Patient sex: M
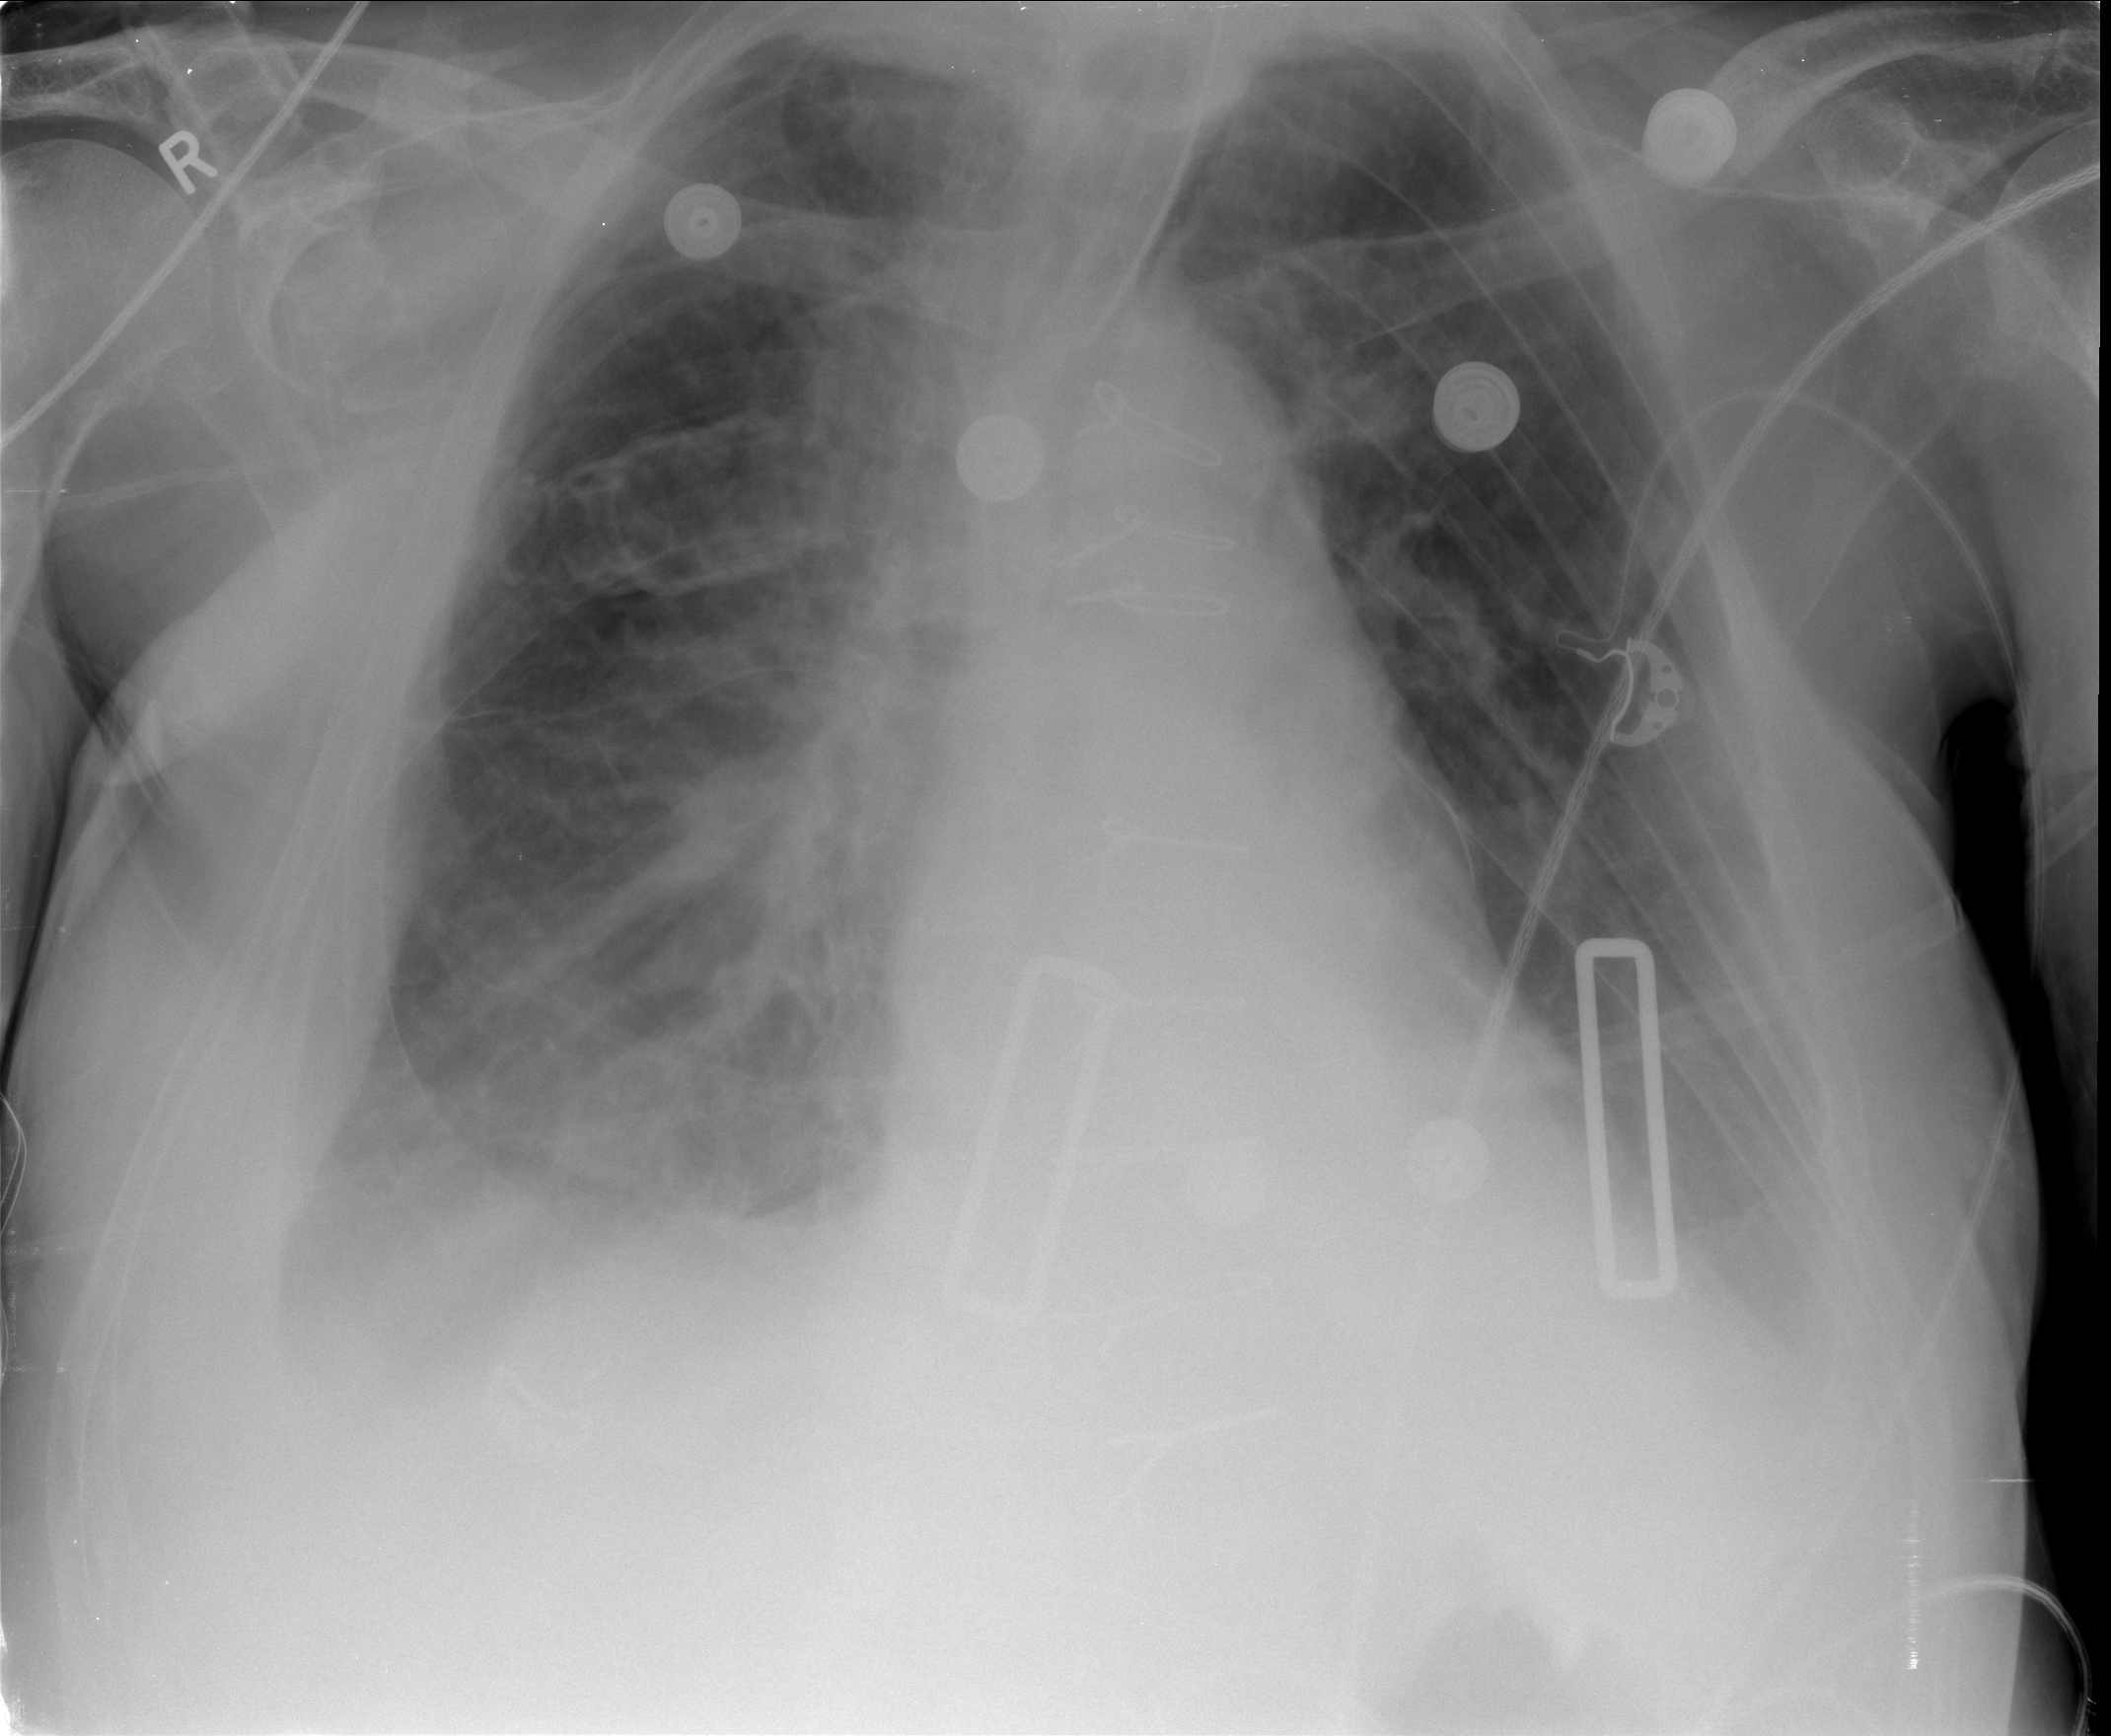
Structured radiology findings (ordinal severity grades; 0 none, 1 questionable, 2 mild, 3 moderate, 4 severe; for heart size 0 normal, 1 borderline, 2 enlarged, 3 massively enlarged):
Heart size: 2
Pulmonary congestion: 3
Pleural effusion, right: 2
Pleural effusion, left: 2
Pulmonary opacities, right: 3
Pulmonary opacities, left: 3
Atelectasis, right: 3
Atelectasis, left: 3